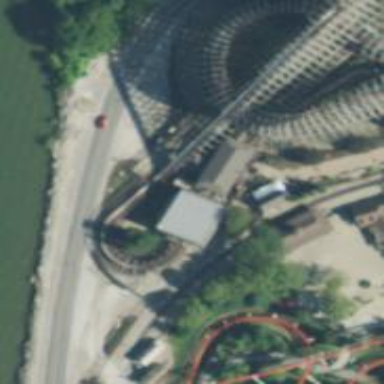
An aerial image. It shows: Thrilling roller coaster attraction.